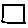
Label: square